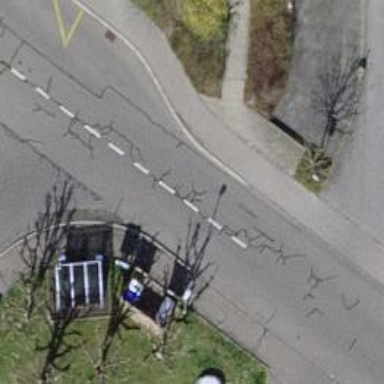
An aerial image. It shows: Set of steps on the road.